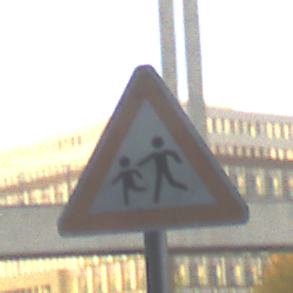
Verkehrszeichen: KinderRechts
Umgebung: Outdoor, Urban
Tageszeit: SunriseSunset
Wetter: PartlyCloudy
Licht: Natural
Jahreszeit: NotSpecified
Kontrast: MediumContrast